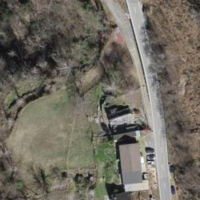
EUNIS habitat code: 41
Species observed at this site:
Impatiens balfourii